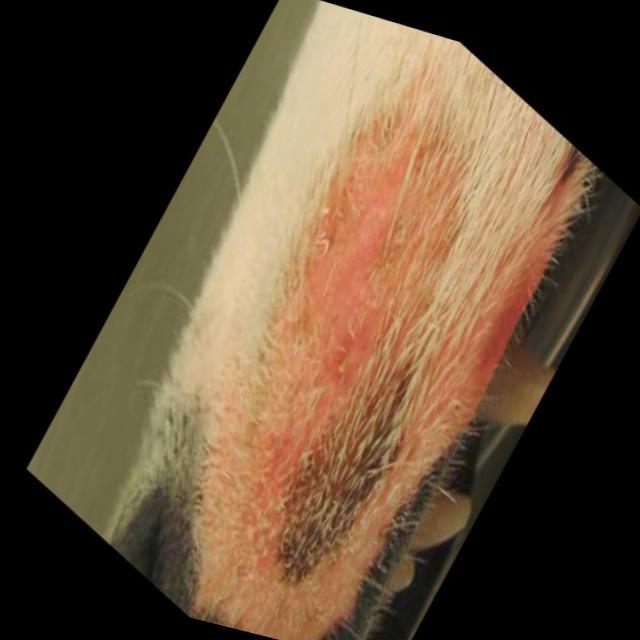
Canine ringworm (Dermatophytosis) — fungal infection caused by Microsporum or Trichophyton. Presents with circular alopecia, scaling, crusting, and broken hairs.